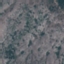
Land use / land cover: HerbaceousVegetation